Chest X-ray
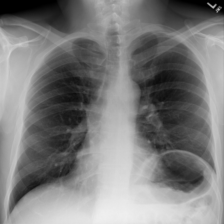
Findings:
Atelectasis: negative
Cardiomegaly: negative
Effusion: negative
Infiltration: negative
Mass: negative
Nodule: negative
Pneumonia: negative
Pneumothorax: negative
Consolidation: negative
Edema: negative
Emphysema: negative
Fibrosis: negative
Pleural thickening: negative
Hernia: negative